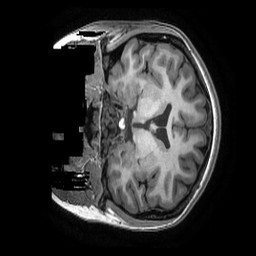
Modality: T1w
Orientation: coronal
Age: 19
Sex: female
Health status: healthy
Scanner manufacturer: ge